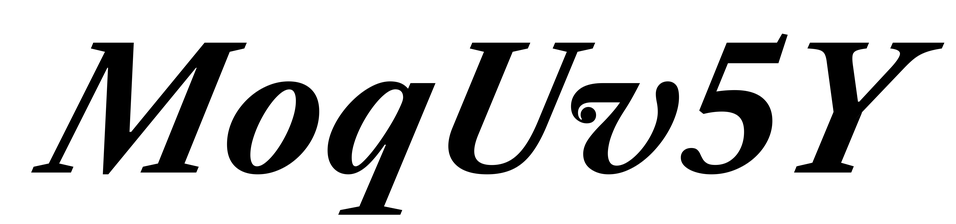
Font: LibreCaslonText-Italic_Bold_Italic